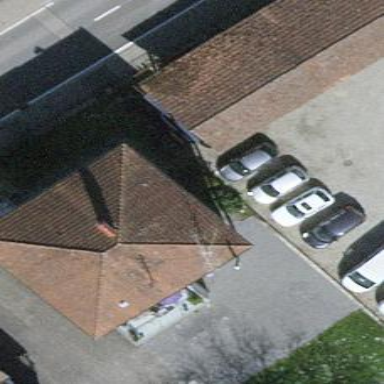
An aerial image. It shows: View of roof of building.